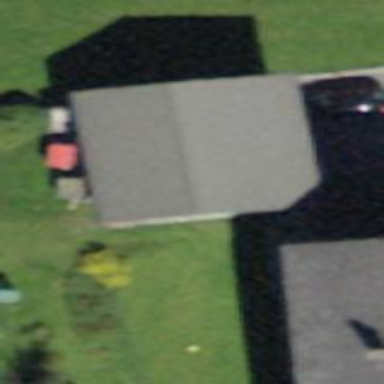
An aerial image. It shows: Building with tiled roof.